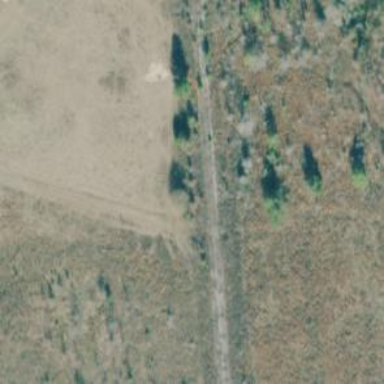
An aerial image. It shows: Railway level crossing.